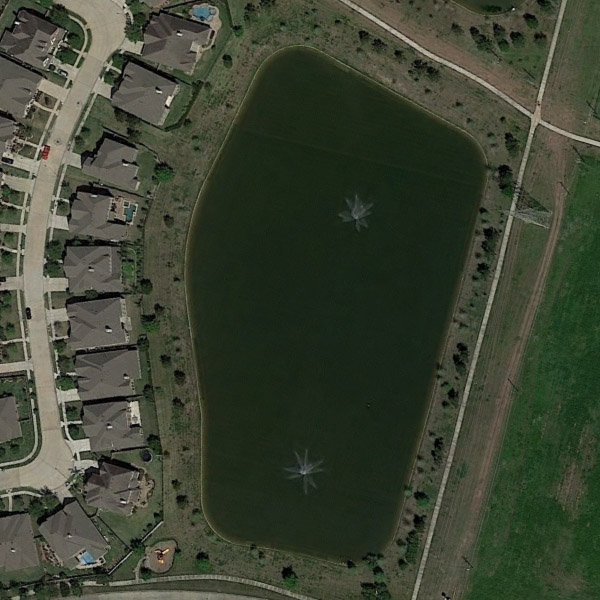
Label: Pond